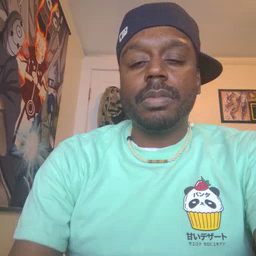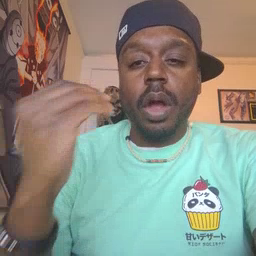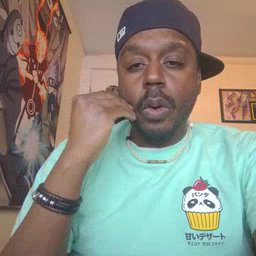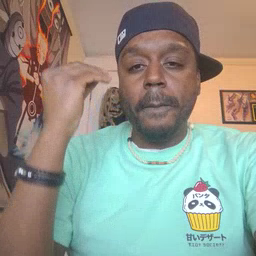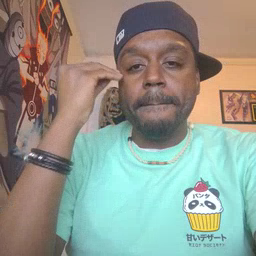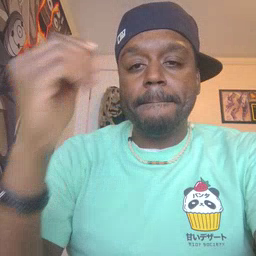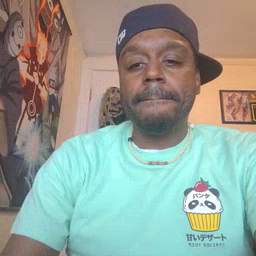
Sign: home